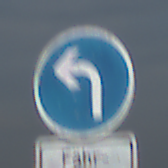
Verkehrszeichen: VorgeschriebeneFahrtrichtungLinks
Zusatzzeichen unten: SonstigeFahrzeugePersonengruppenFrei4
Umgebung: Outdoor, Nature
Tageszeit: SunriseSunset
Wetter: PartlyCloudy
Licht: Natural
Jahreszeit: NotSpecified
Kontrast: MediumContrast